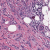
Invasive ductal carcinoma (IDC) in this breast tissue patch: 1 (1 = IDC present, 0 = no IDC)